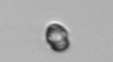
Label: Heterocapsa_rotundata